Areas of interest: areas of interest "Swimming Pool"
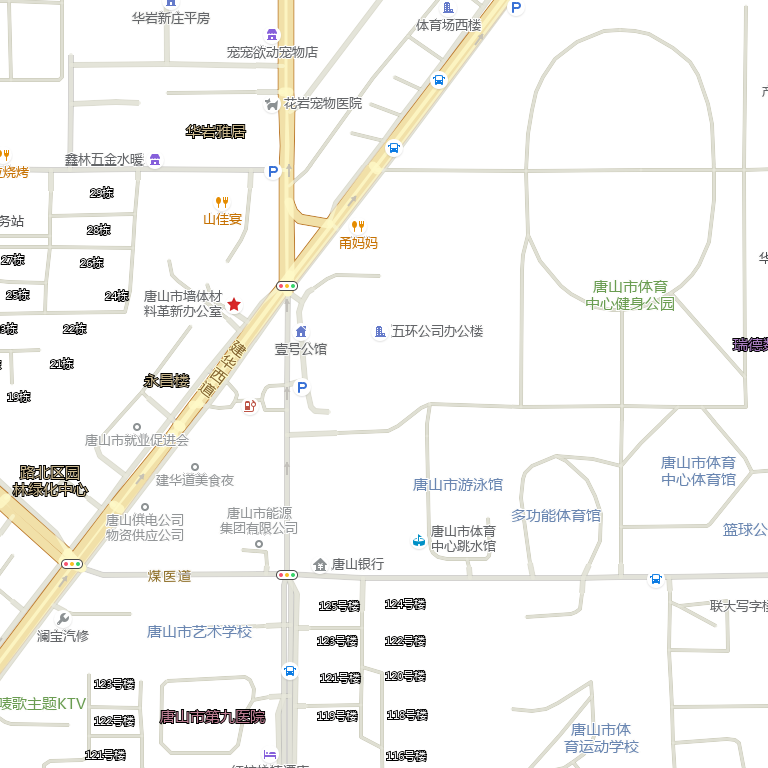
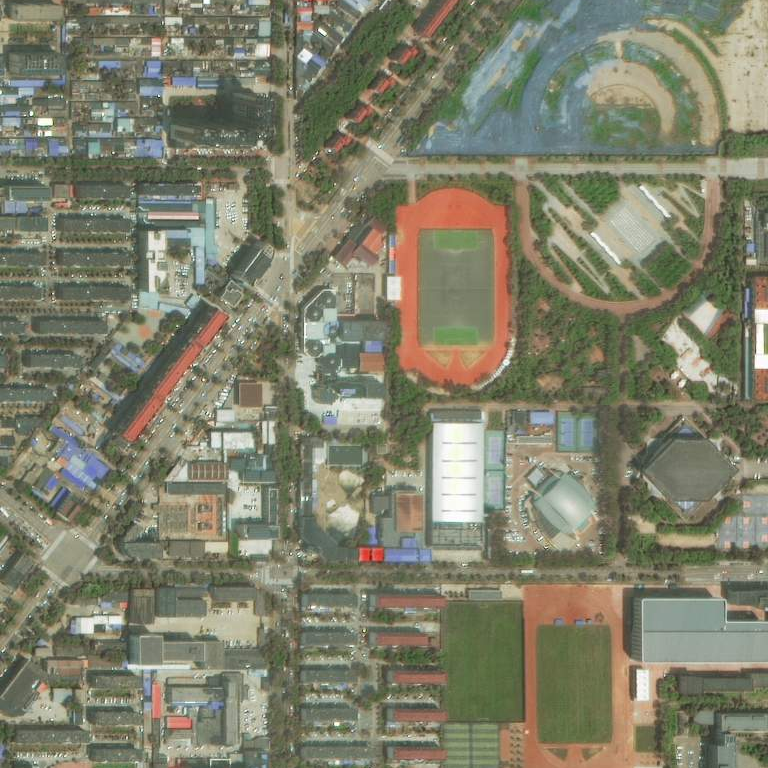